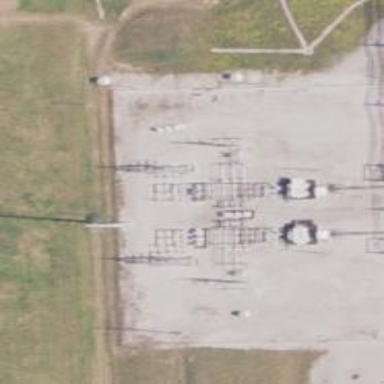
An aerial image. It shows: Power tower.